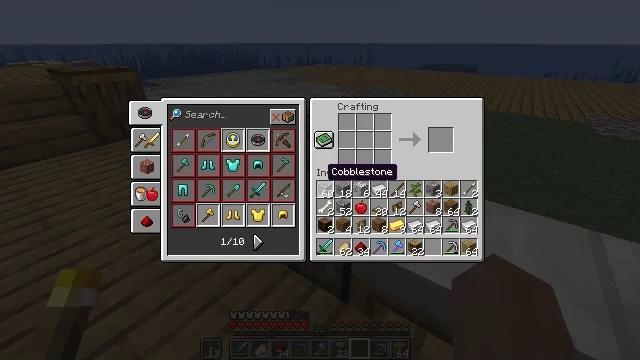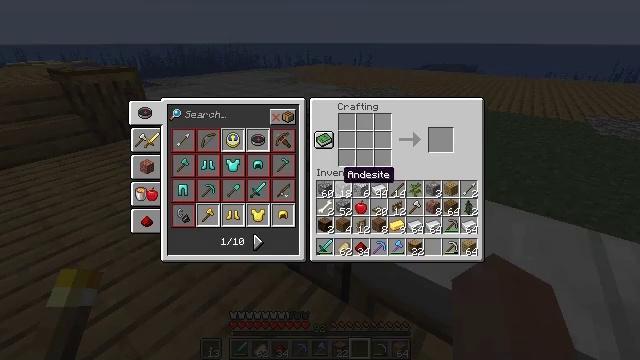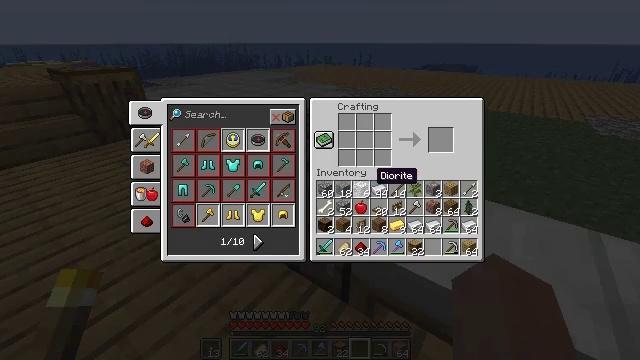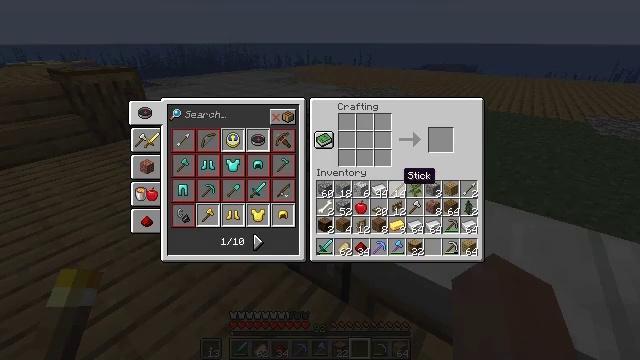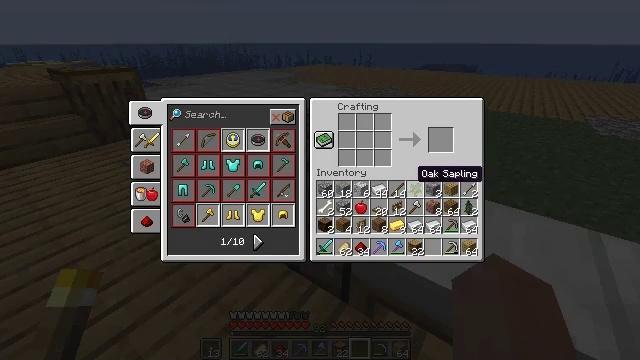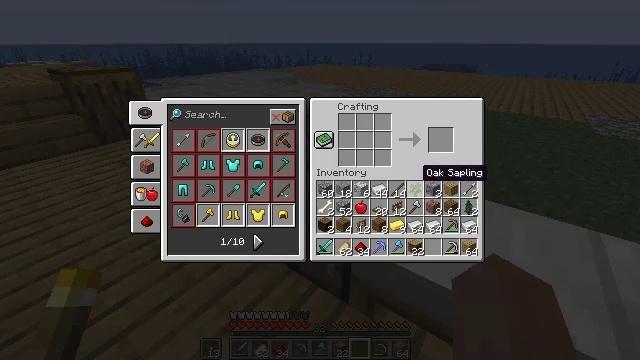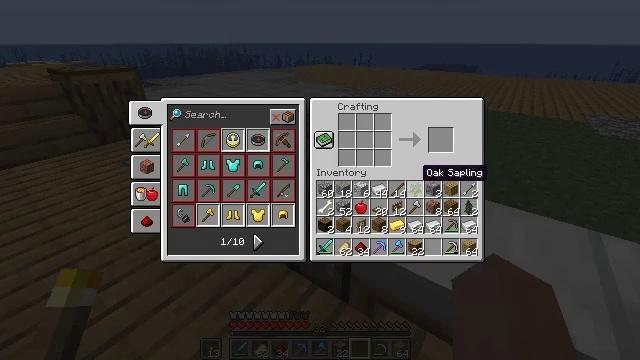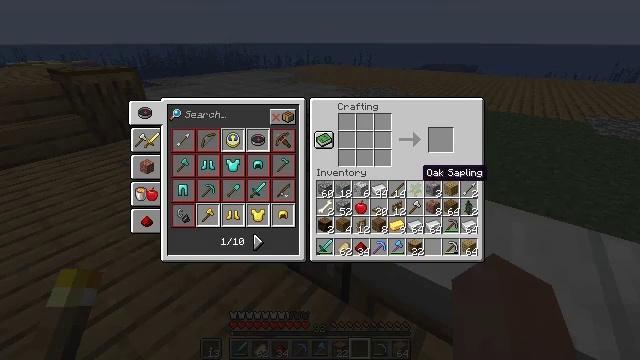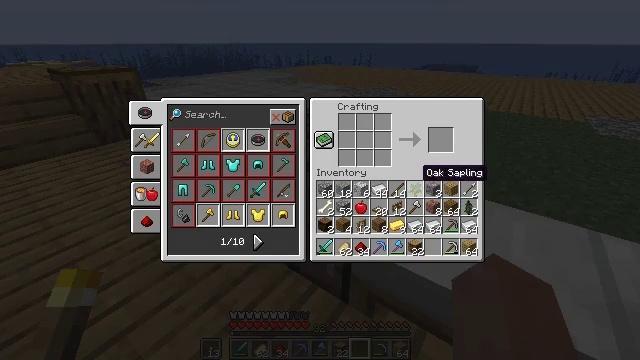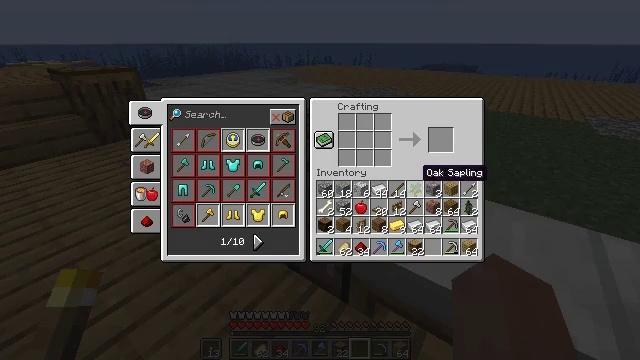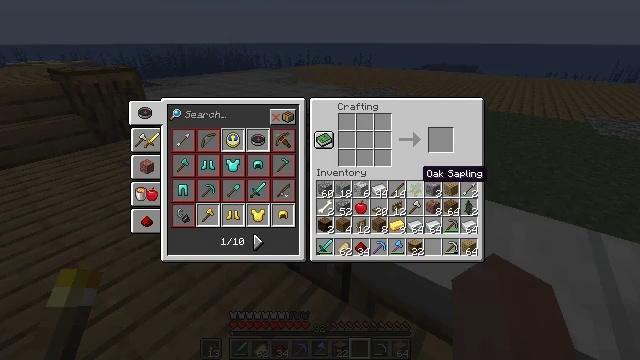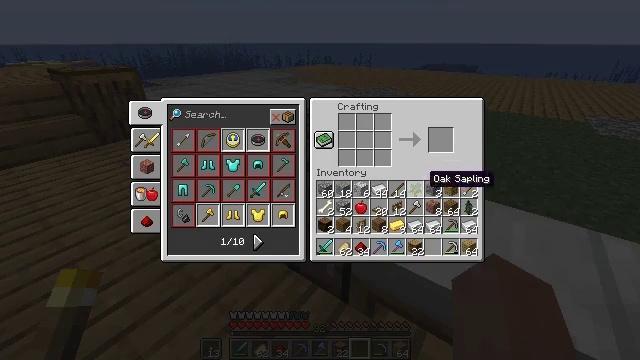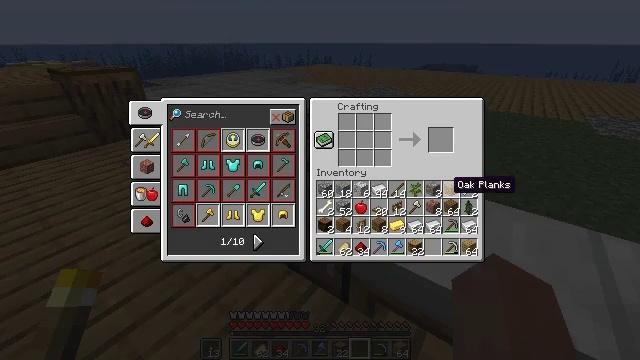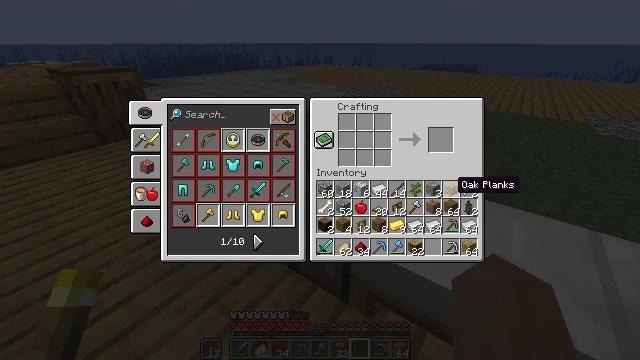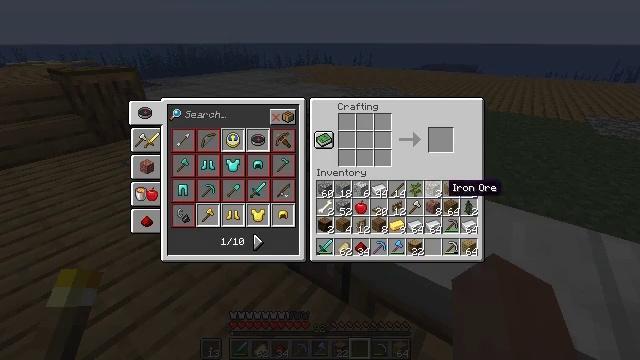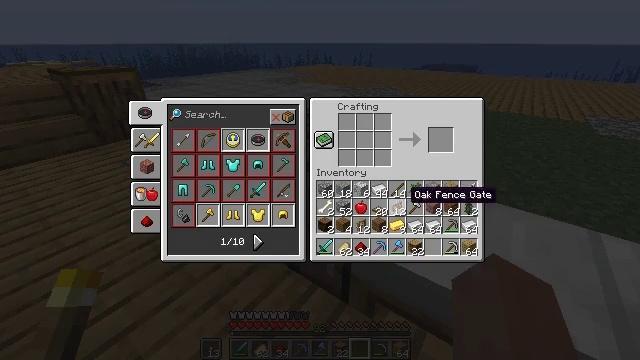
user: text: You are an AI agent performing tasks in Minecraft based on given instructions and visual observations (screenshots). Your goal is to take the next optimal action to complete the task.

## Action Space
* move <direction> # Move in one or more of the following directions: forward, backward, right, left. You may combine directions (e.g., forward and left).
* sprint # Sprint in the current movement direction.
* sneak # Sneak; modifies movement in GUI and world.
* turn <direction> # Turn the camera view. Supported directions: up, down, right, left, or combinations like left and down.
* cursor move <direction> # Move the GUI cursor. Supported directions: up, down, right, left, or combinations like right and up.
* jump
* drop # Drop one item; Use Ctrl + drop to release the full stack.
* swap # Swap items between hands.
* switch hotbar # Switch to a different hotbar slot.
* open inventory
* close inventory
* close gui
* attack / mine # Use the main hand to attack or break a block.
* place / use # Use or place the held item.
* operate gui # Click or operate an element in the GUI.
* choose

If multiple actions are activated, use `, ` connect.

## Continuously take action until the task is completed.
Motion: motion action
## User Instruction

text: Craft a spruce trapdoor.
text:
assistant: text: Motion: cursor move right
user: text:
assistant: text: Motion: cursor move right
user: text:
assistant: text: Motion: cursor move right
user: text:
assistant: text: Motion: cursor move right
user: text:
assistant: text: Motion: no_op
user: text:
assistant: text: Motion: no_op
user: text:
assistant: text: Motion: no_op
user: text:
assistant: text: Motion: no_op
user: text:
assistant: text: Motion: no_op
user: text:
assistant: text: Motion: no_op
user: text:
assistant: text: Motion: no_op
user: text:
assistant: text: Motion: cursor move right
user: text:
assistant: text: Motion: no_op
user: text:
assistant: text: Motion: cursor move left
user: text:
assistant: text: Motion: cursor move left and down
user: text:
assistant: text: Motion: cursor move left
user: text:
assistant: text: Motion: cursor move left
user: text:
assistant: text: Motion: no_op
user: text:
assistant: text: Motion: no_op
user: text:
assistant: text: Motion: cursor move right
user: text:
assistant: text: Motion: cursor move right
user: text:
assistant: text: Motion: cursor move right
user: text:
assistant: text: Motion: no_op
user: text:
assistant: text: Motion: no_op
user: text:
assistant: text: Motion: no_op
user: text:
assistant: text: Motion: no_op
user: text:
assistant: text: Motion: no_op
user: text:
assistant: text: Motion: no_op
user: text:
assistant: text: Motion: no_op
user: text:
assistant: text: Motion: no_op